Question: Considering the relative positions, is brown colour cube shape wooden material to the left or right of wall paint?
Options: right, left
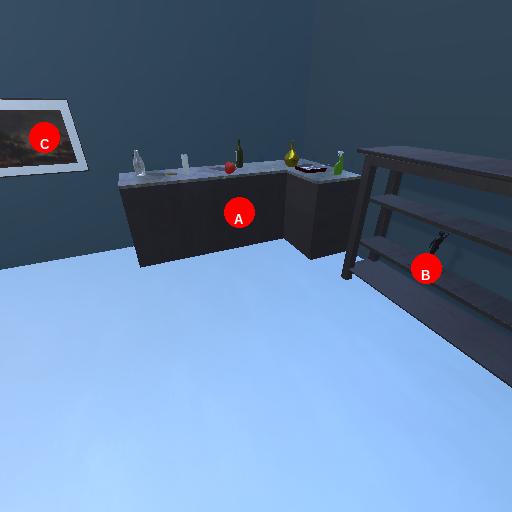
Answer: right